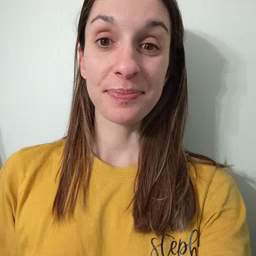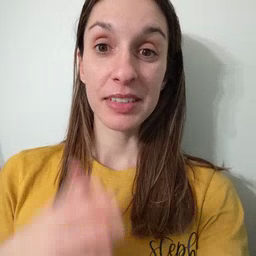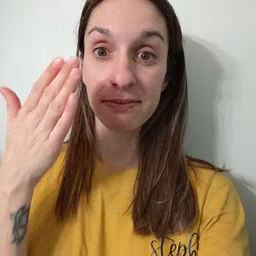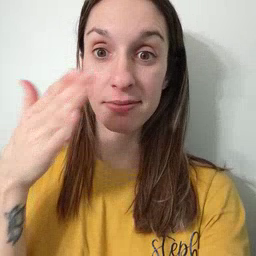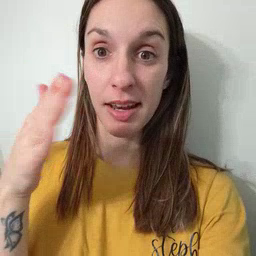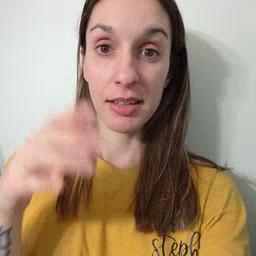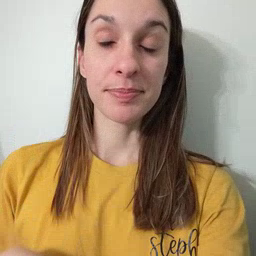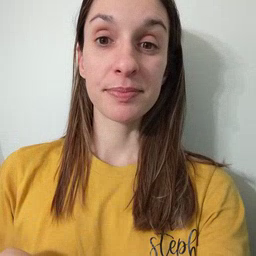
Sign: flag